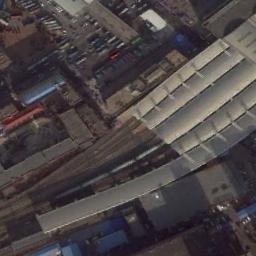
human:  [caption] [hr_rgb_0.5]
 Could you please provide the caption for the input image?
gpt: The railway station is next to some buildings .

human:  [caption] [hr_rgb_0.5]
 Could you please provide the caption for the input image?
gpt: Many buildings of different shapes are beside the railway station .

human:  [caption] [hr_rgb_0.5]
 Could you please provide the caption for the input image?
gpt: There is a fully equipped railway station in the city .

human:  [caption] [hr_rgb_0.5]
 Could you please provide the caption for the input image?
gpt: The railway station has some railways and a white building and some other buildings are next to the railway station .

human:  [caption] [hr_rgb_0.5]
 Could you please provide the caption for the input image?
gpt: There are some buildings beside the white railway station .